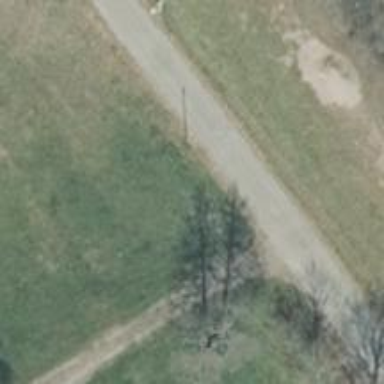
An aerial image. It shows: Power pole.